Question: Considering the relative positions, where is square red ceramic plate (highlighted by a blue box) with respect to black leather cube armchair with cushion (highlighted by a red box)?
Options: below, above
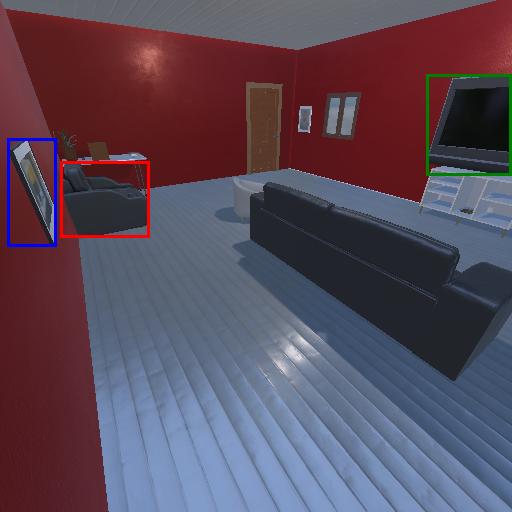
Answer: below